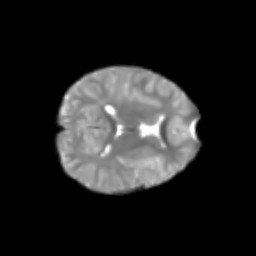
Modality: T2w
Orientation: axial
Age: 6
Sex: male
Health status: healthy